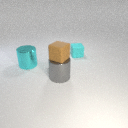
large gray metal cylinder to the right of large cyan metal cylinder